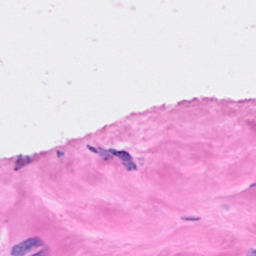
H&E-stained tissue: Breast